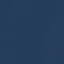
Land use / land cover class: SeaLake